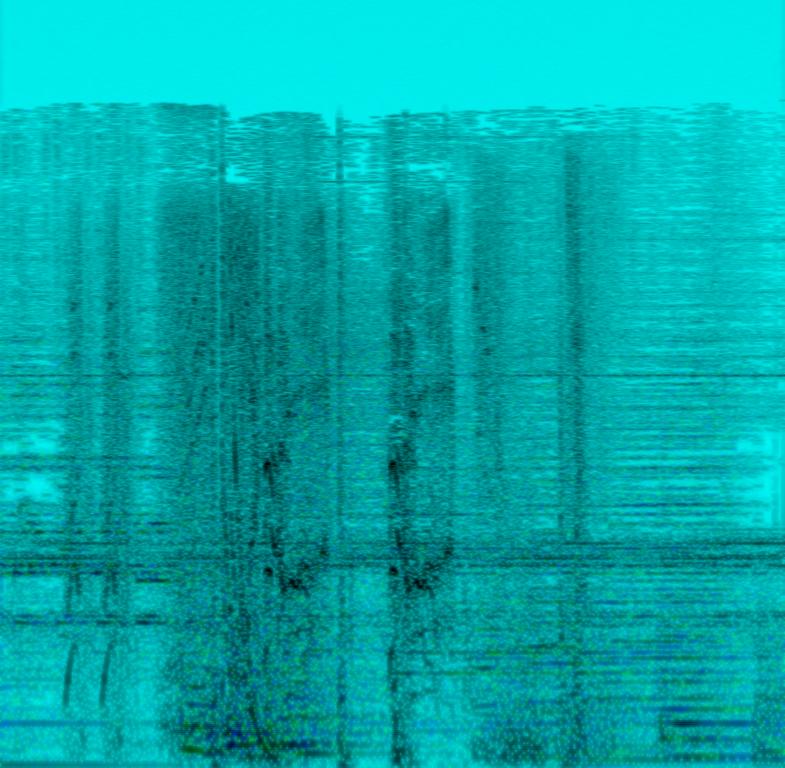
The low quality recording features in-game sound effects and background orchestral music. The in-game sounds are weird high pitched grunts, female grunts, swoosh sound effects, hitting sound effects and laser sound effects. The background music consists of wide strings melody, woodwinds melody and low staccato brass melody. It sounds suspenseful, intense, dramatic and there is a constant noise in the background.